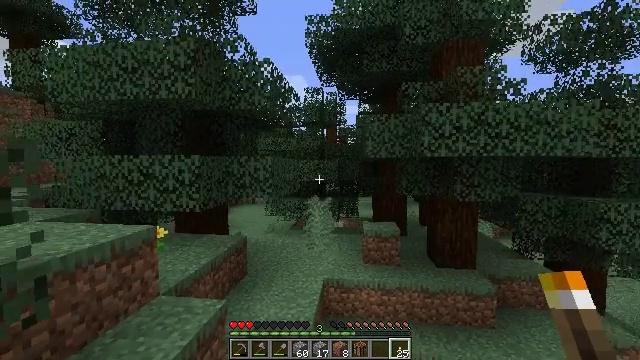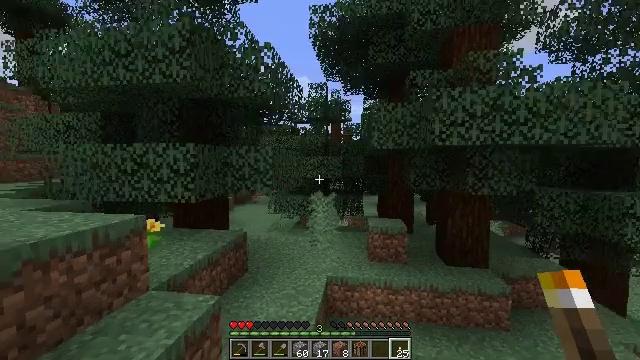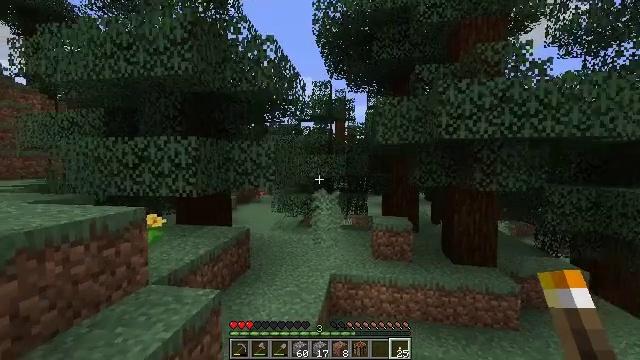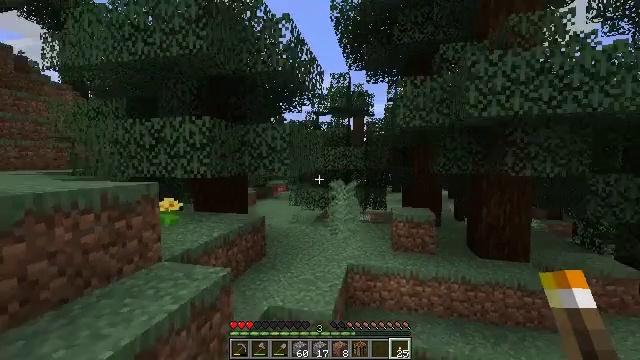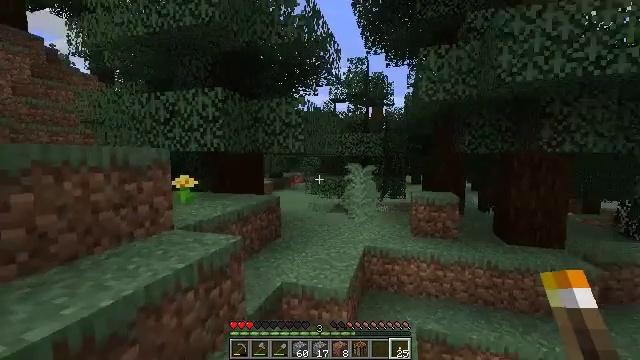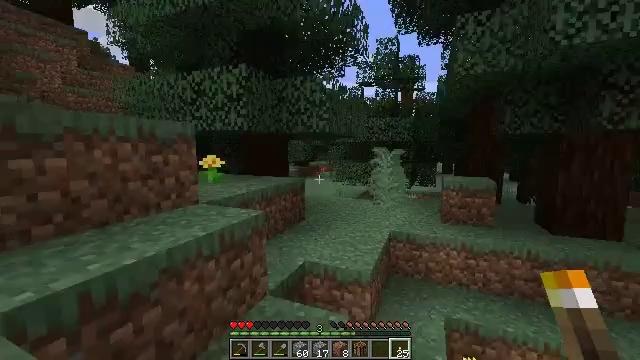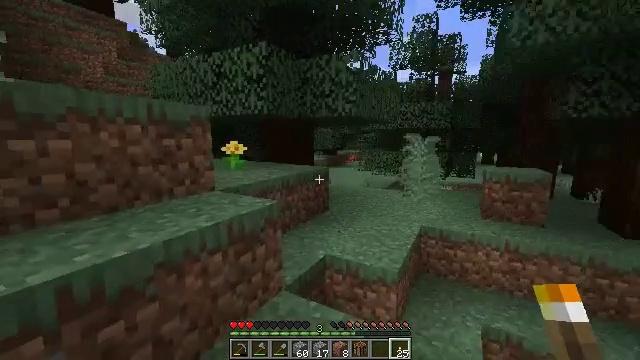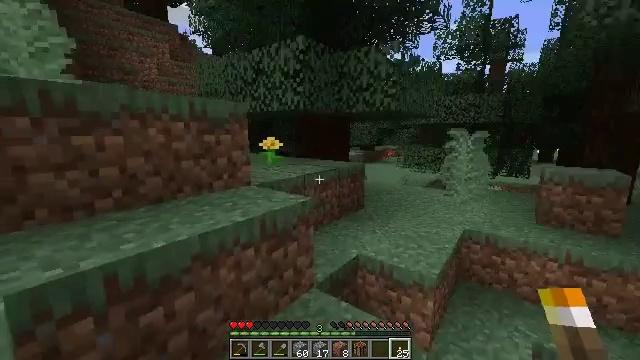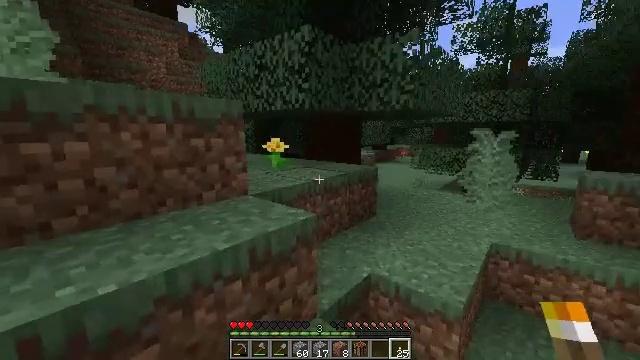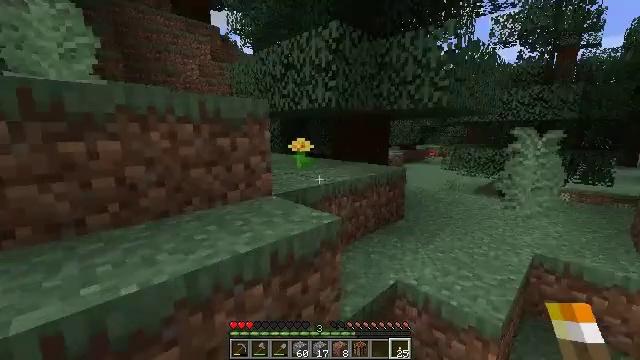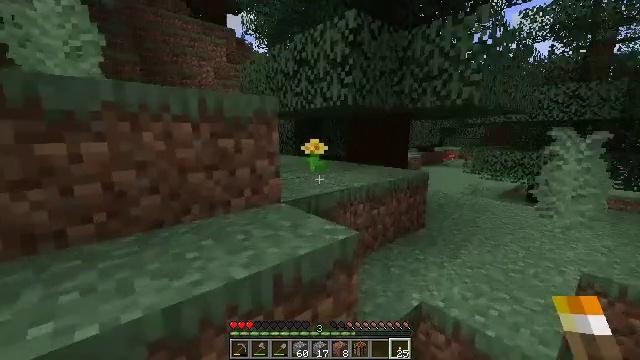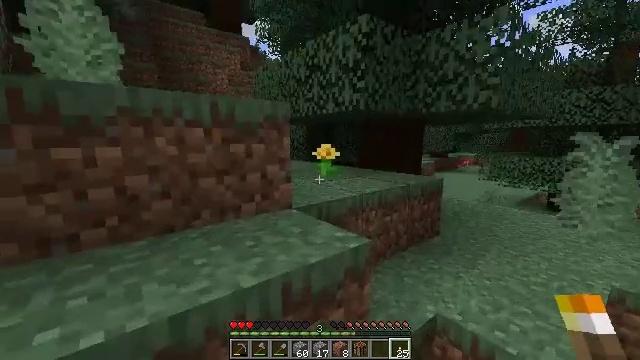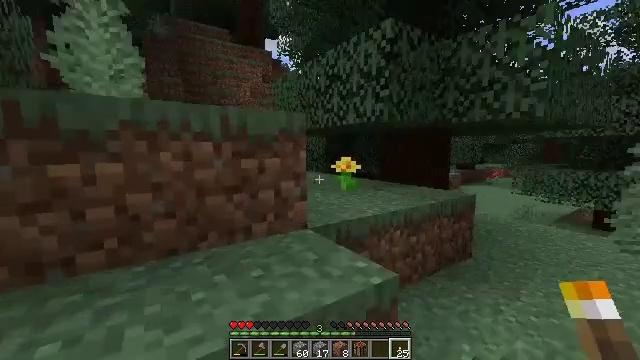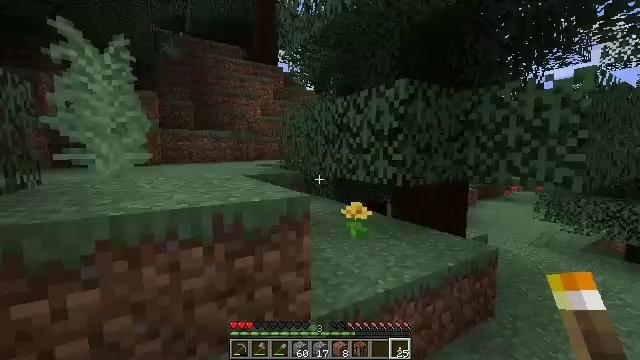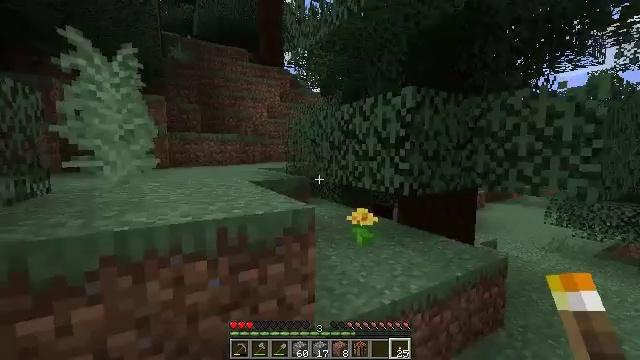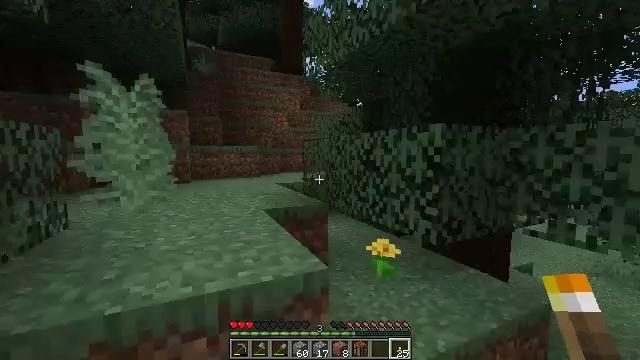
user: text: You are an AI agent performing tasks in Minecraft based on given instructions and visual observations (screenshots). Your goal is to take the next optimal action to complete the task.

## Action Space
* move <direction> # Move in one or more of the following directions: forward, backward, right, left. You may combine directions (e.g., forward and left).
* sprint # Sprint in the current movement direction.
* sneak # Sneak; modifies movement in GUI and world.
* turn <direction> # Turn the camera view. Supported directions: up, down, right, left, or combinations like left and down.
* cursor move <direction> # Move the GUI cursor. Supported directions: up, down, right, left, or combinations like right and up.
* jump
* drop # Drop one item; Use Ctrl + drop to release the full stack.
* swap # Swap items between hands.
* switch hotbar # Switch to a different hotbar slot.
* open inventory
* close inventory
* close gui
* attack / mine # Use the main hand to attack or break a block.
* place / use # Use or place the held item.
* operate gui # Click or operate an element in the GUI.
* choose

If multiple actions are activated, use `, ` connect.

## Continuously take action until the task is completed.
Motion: motion action
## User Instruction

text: Kill the salmon.
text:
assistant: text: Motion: move forward, turn left
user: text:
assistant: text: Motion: move forward
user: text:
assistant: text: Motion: move forward, turn left
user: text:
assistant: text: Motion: move forward, turn left and down
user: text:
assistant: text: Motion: move forward, turn left and down
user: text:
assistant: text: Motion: move forward, turn left and down
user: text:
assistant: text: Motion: move forward, turn left and down
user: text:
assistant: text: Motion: move forward, turn left
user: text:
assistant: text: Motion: move forward, turn left
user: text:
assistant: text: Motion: move forward, turn left
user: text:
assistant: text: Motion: move forward, turn left and up
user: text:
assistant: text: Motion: move forward, turn left and up, jump
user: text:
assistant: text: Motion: move forward, turn left and up, jump
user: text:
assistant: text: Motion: move forward, turn left, jump
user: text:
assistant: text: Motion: move forward, turn left, jump
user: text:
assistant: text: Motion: move forward, turn left, jump
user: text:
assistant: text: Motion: move forward, turn left
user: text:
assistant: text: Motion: move forward, turn left
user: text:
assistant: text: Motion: move forward, turn left
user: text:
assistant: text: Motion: move forward, turn left, jump
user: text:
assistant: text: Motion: move forward, jump
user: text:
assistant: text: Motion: move forward, jump
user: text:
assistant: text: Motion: move forward
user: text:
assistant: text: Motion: move forward
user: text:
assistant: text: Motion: move forward
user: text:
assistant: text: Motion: move forward, jump
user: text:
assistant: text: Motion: move forward, jump
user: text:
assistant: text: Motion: move forward, jump
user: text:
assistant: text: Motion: move forward, jump
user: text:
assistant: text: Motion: move forward, turn right